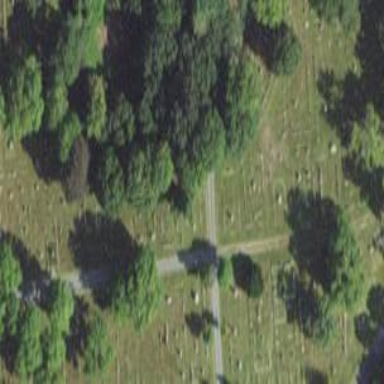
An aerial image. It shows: Cemetery.